Question: I've downloaded the CloudKitAtlas sample code from Apple dated Sept 8. I did:
1. Setup the App ID
2. Enable the iCloud in Xcode capability

1. Setup the provisioning profile
2. Login to my iCloud Account in my Simulator (the different account from my developer account).
But the app crashes when I click the in application. The error message is:
> An error occured in requestDiscoverabilityPermission:: CKError
0x7fd7f162c1c0: "Not Authenticated" (9/1004); "Account couldn't get
container scoped user id, no underlying error received"; Retry after
3.0 seconds>
Do I miss anything setting up the iCloud? Thanks
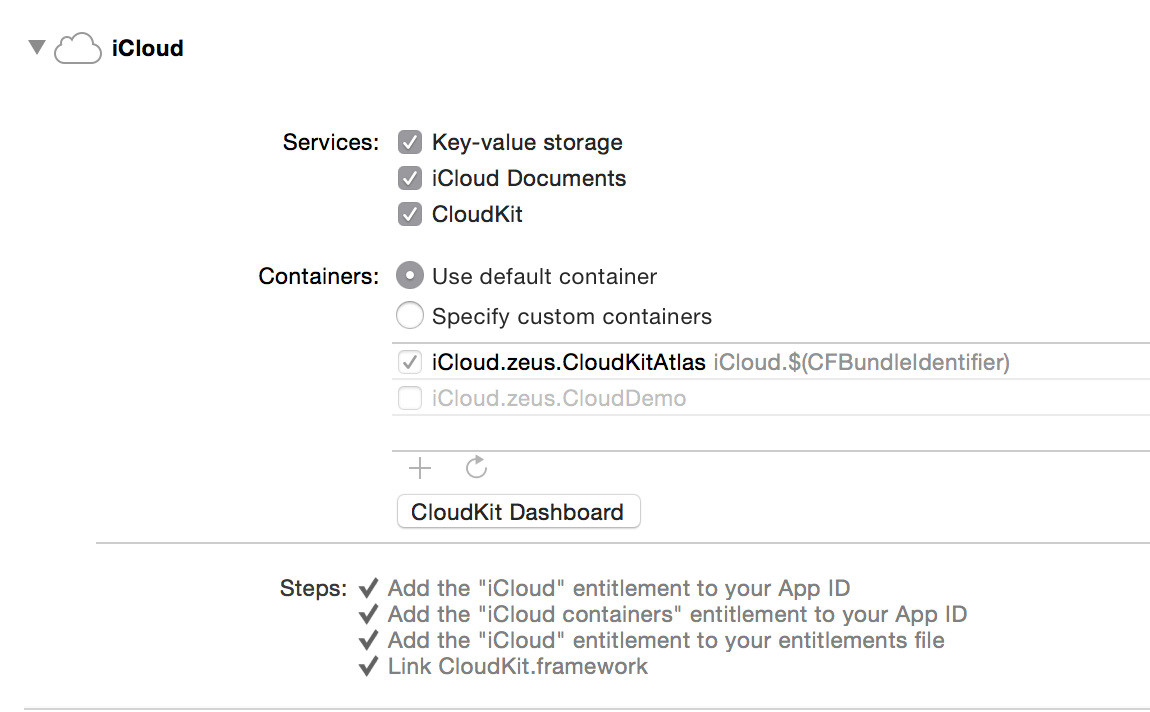
Answer: I had the same problem on my app. Deleting the application from the simulator and restarting it fixed the problem. Take a clean build if necessary
Also, make sure that you are logged in to iCloud in Settings app.